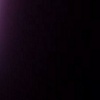
Label: space